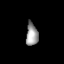
Tissue: lung
Cell type: Epithelial cells
Senescence score: 0.2092
Nuclear area (px): 266
Mean DAPI intensity: 153.861